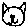
Label: cat